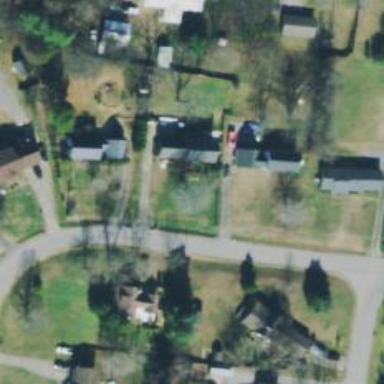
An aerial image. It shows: Driveway.